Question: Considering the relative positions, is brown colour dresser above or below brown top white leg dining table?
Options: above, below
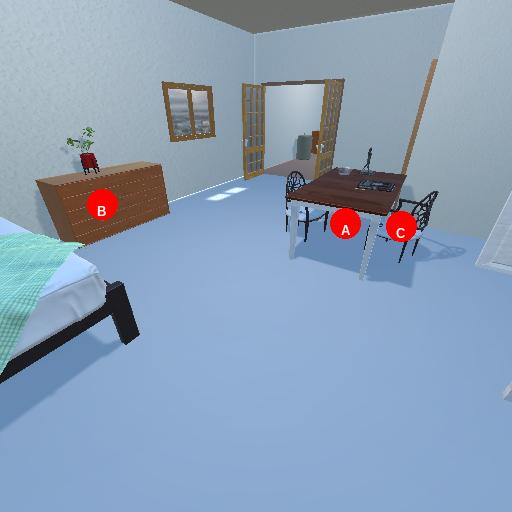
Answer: above